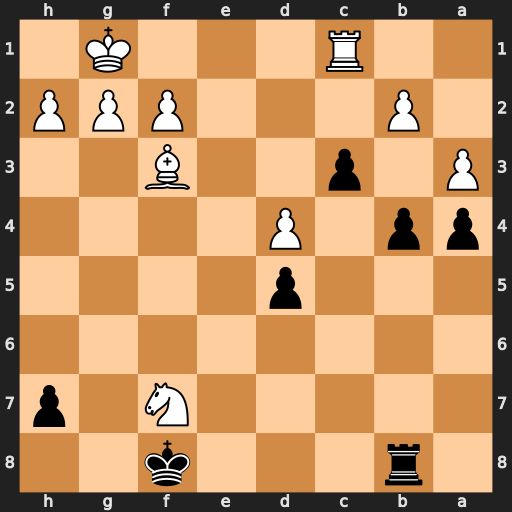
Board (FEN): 1r3k2/5N1p/8/3p4/pp1P4/P1p2B2/1P3PPP/2R3K1
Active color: b
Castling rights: -
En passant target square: -
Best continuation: cxb2 Rf1 bxa3